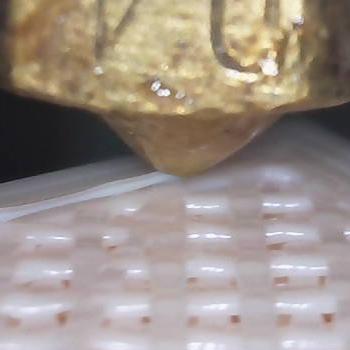
Flow rate: 42%